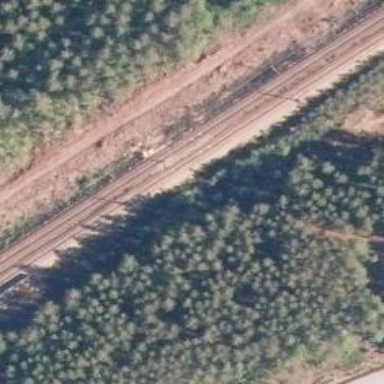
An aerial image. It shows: Railway track with electrified contact lines. This is siding track.